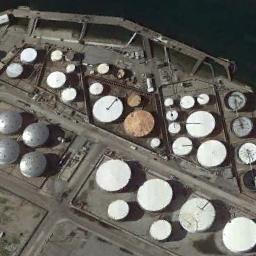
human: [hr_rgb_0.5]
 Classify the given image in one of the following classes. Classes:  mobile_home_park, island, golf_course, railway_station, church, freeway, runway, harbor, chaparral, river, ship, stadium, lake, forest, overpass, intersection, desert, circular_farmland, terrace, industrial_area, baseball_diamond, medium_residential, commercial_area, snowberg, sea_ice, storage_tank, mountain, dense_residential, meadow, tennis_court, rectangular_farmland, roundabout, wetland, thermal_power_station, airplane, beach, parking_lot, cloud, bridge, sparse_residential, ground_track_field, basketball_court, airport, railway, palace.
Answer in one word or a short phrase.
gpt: storage_tank